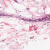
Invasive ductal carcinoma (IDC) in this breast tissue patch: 0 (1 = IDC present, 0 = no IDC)